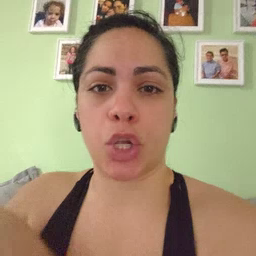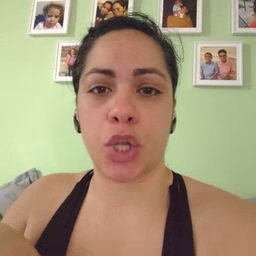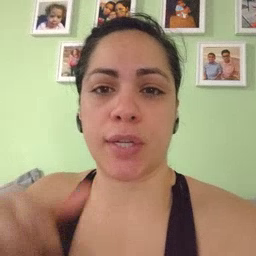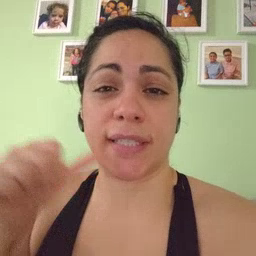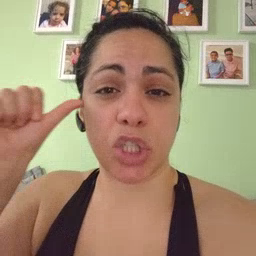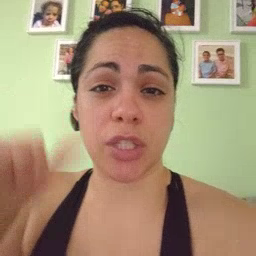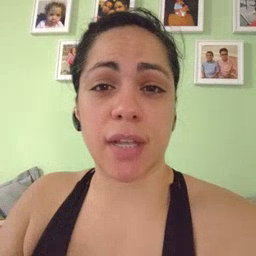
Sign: yesterday